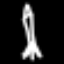
Label: The Eiffel Tower